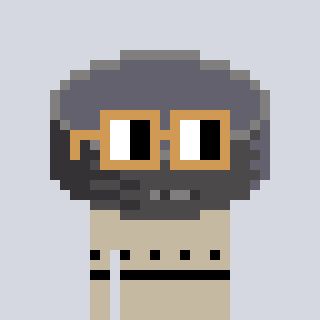
a pixel art character with square brown glasses, a hockey puck-shaped head and a bege-colored body on a cool background